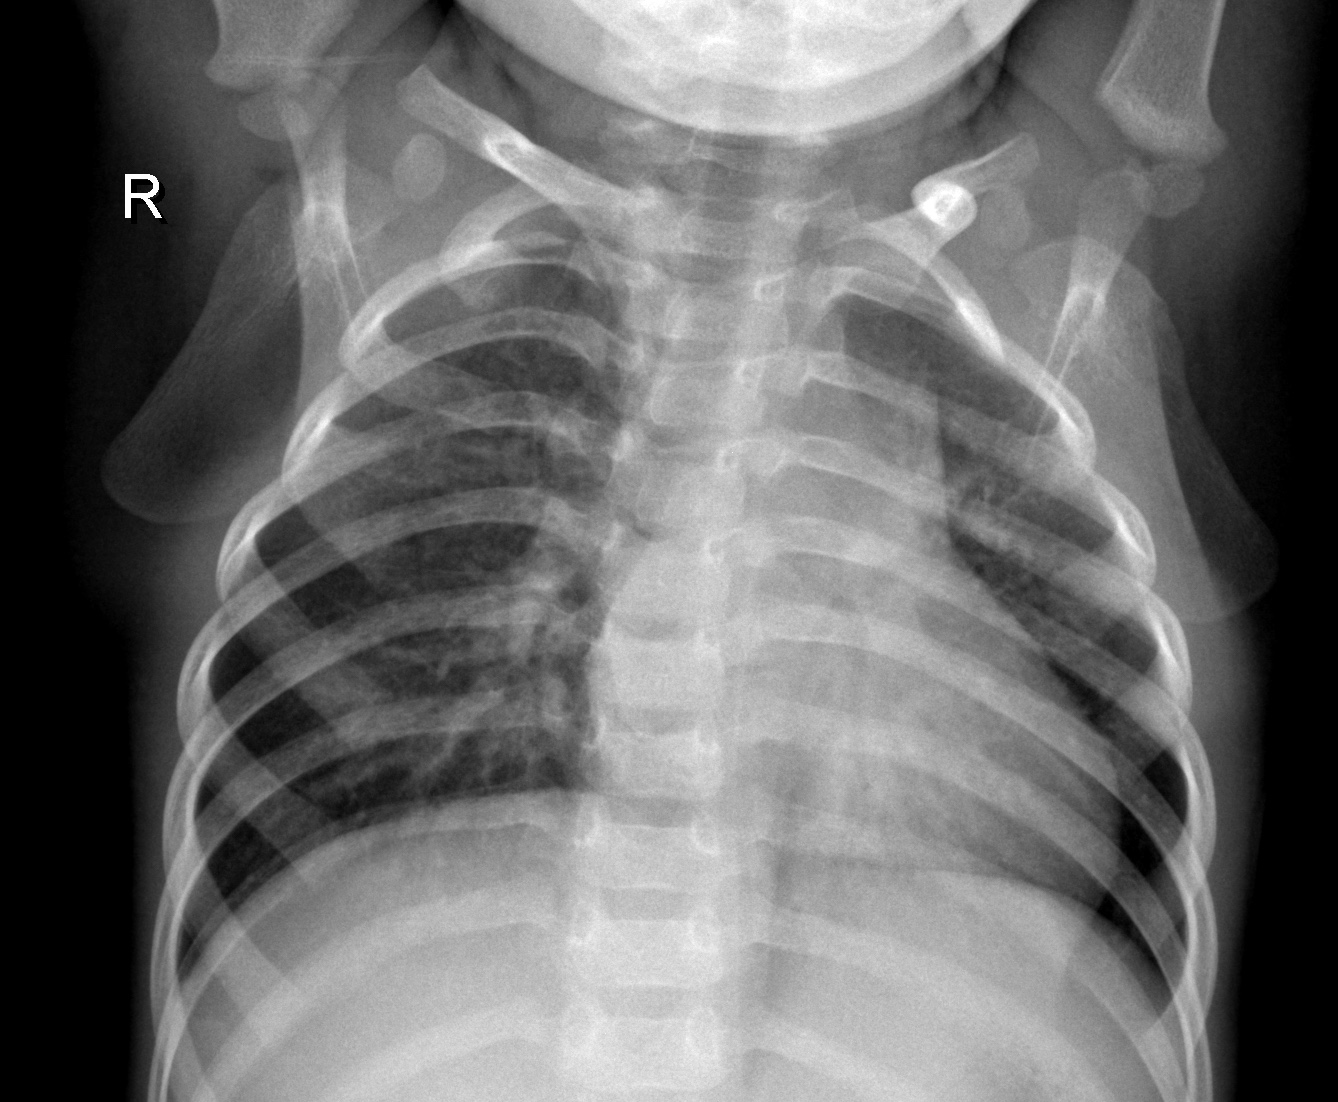
Diagnosis: NORMAL